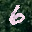
Label: 6